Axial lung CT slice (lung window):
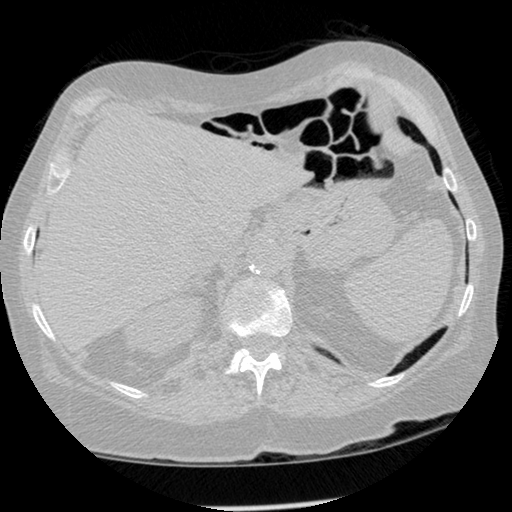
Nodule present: no